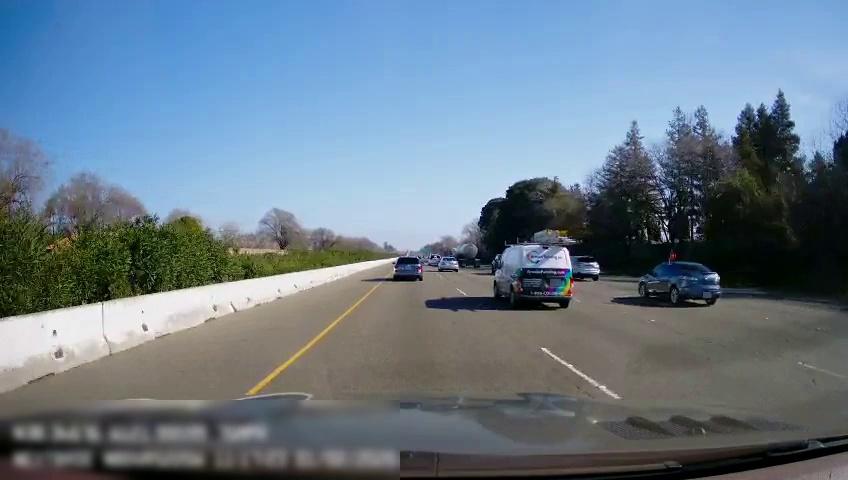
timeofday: Day
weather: Sunny
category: Drivable Space
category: Vehicles | Car
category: Vehicles | Car
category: Vehicles | Car
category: Vehicles | Van
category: Vehicles | Car
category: Vehicles | Car
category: Vehicles | Truck
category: Vehicles | Car
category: Lanes | Current Lane
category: Lanes | Current Lane
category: Lanes | Alternate Lane